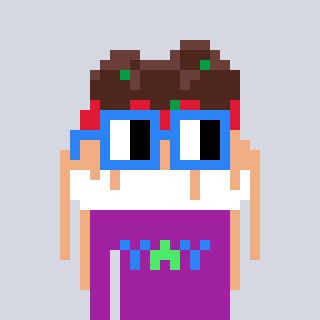
a pixel art character with square blue glasses, a spaghetti-shaped head and a magenta-colored body on a cool background